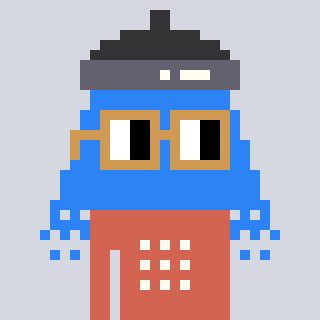
a pixel art character with square brown glasses, a shower-shaped head and a peachy-colored body on a cool background